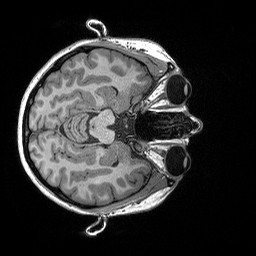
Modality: T1w
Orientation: axial
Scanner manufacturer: siemens
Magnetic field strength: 3 T
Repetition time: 2.3 s
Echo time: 0.00298 s